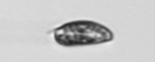
Label: Prorocentrum_triestinum